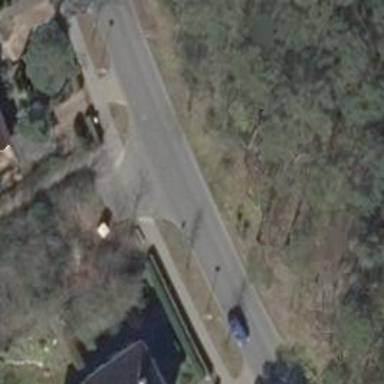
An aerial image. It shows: Residential road.